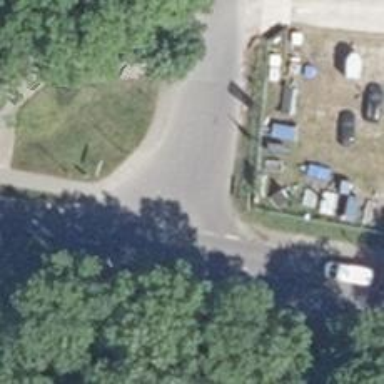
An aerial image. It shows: Road with "give way" sign.